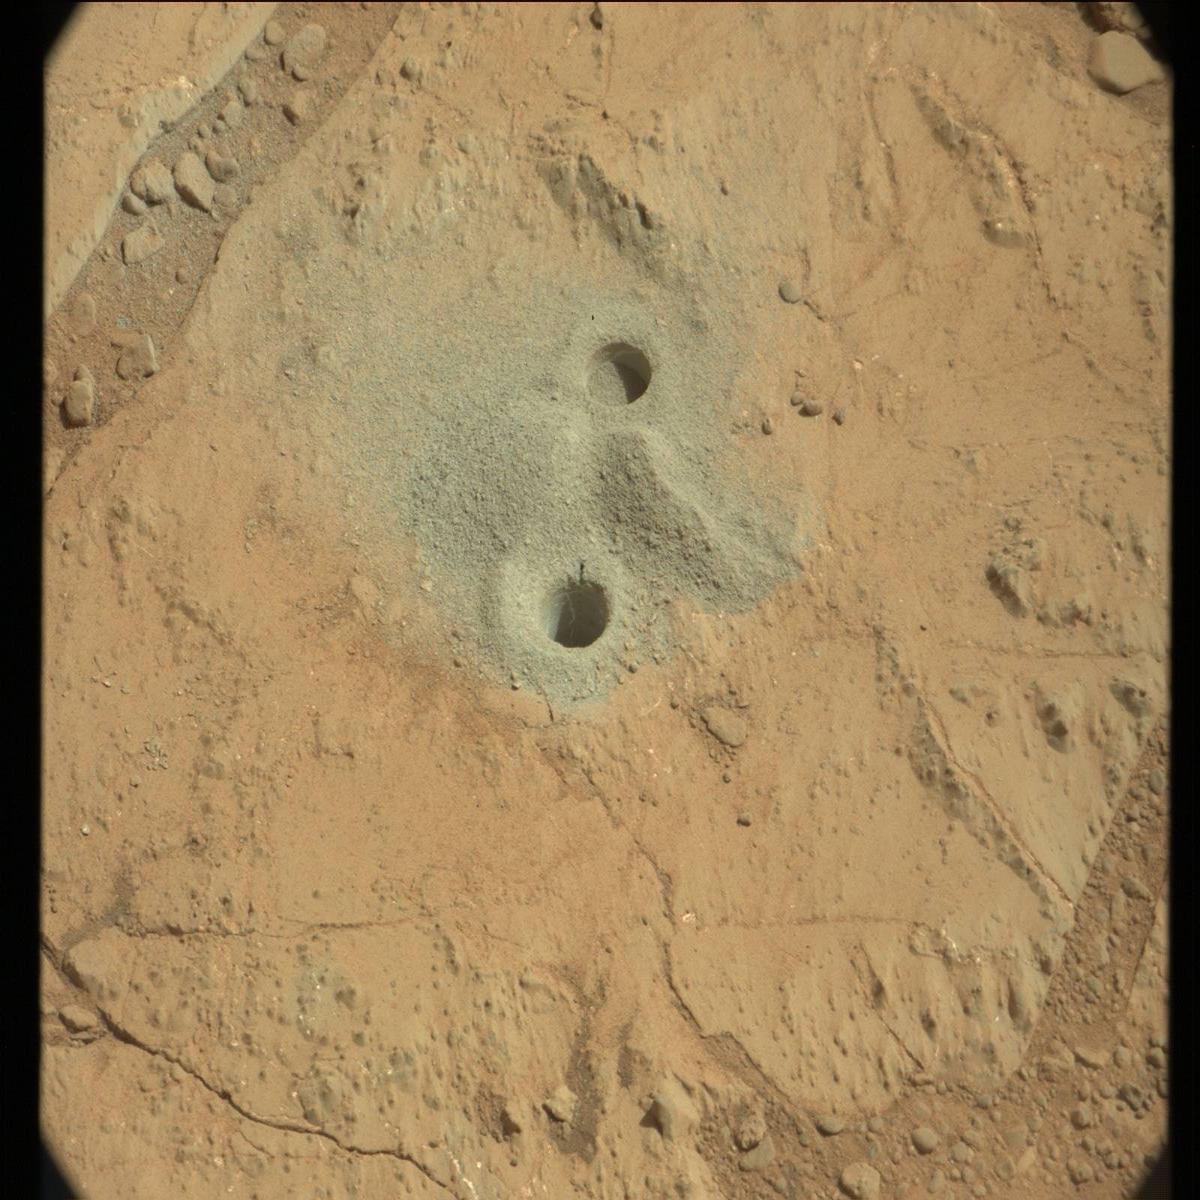
Terrain classes present: Bedrock, Hole, Rock, Sand / Soil